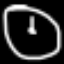
Label: clock